Question: Ever since I switched from Eclipse PDT to PHPStorm, I've been having problems on my site where images won't display correctly, especially the little icons in TinyMCE. My favicon also seems to be corrupted.
I'm sure the problem is that PHPStorm is doing a newline character substitution and not respecting my image files as Binary files. When I compare an image from the server with what I have stores locally, I see that it's doing newline substitution.
Any thoughts on how to solve this?
Here's the example of what one should do in Eclipse. I think I'm looking for something similar in PHPStorm.

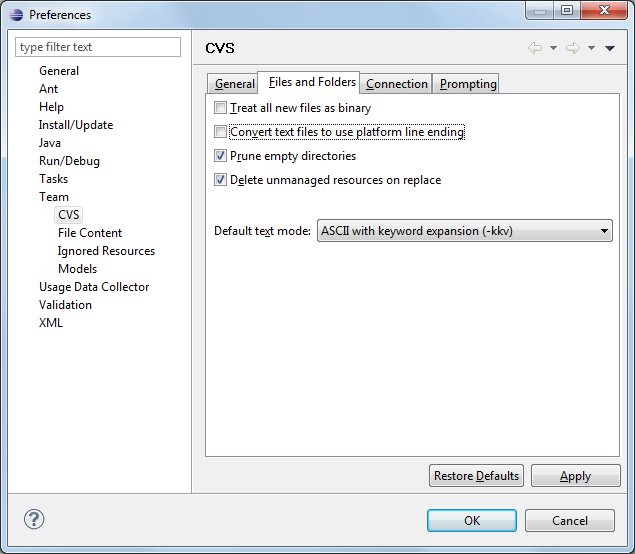
Answer: I finally got it to work!
Just before checking your project out, you need to check "change keyword substitution to" and choose "binary".